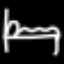
Label: bed